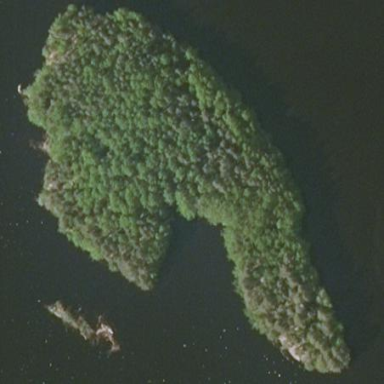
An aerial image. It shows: Islet surrounded by woodland.